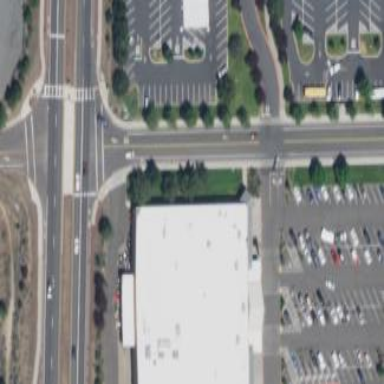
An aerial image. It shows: Supermarket located in building.